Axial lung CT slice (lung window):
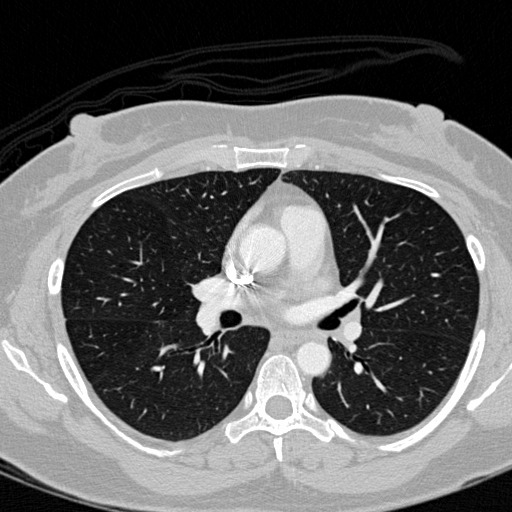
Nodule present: no